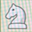
Piece: wN